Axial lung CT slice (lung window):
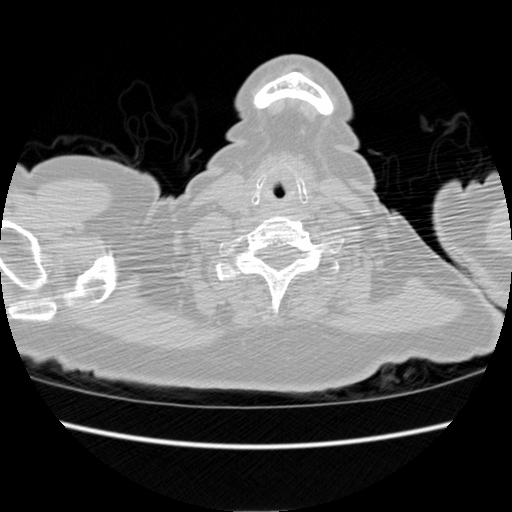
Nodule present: no